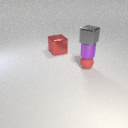
small gray metal cube above small purple metal cylinder